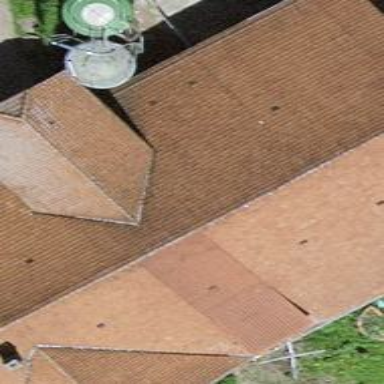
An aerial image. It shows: Farm building.